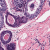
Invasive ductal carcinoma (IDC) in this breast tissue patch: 0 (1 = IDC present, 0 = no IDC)